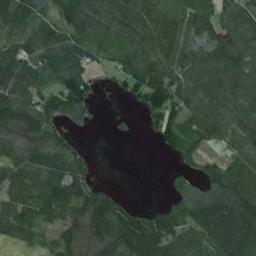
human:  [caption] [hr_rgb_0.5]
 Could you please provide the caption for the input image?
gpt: There is an irregular blue lake on the ground with lush green vegetation .

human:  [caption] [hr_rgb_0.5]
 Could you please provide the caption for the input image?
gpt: The lake lies in the dense forest and the water is dark blue .

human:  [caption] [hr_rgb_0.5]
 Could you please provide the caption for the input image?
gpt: There are many trees around the lake .

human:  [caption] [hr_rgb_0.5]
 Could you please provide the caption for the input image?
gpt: There are green Spaces in the lake .

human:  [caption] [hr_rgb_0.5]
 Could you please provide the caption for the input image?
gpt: There are green farmlands and meadows around the lake .